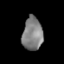
Tissue: lung
Cell type: Endothelial cells
Senescence score: 0.5789
Nuclear area (px): 655
Mean DAPI intensity: 129.061